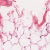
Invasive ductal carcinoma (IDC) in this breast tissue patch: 0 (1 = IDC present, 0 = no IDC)